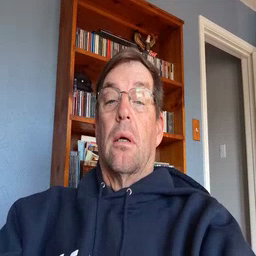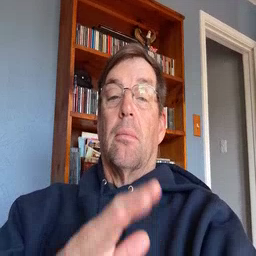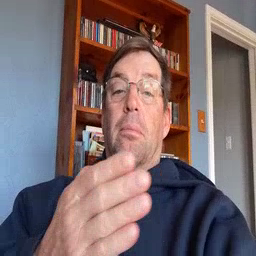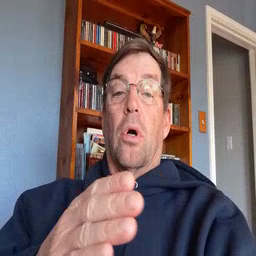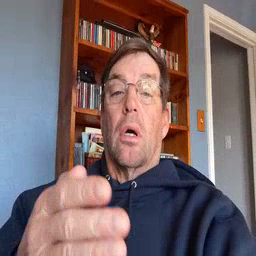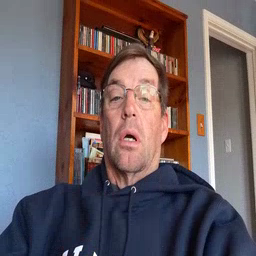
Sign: book